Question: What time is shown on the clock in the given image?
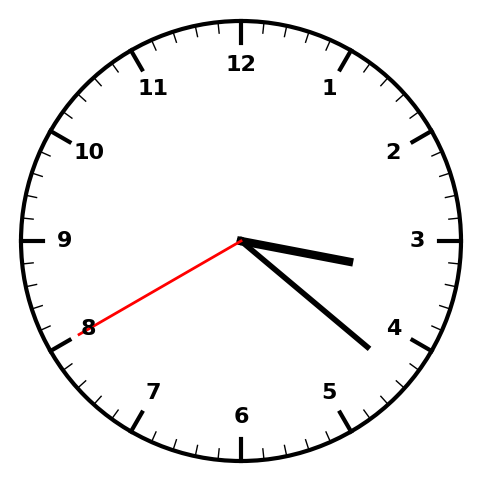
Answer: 03:21:40